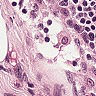
Metastatic tissue present: no